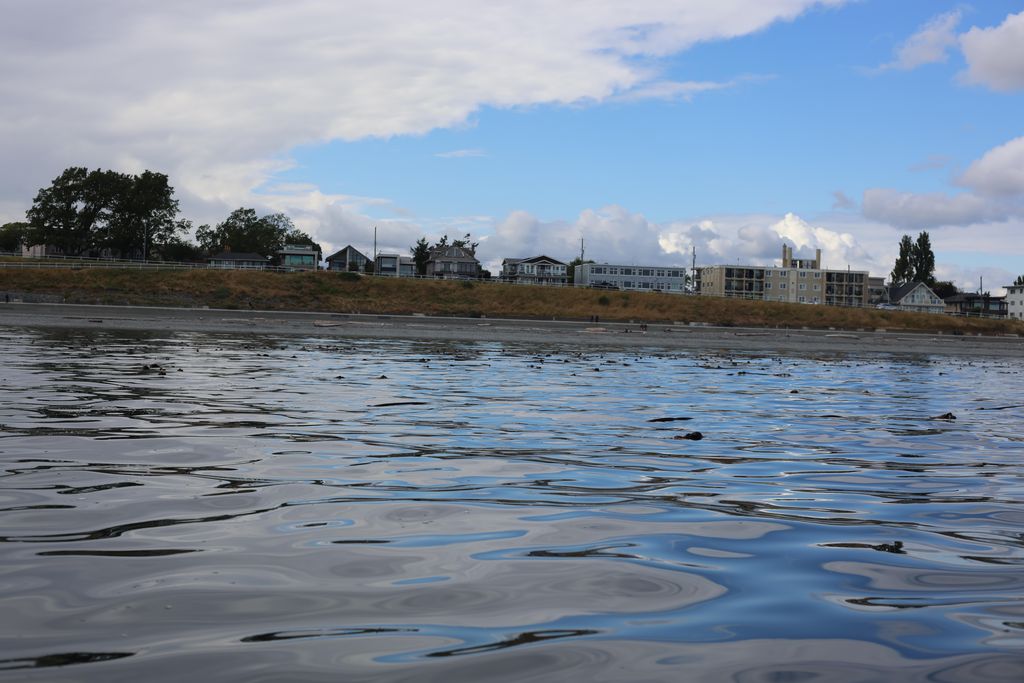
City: victoria